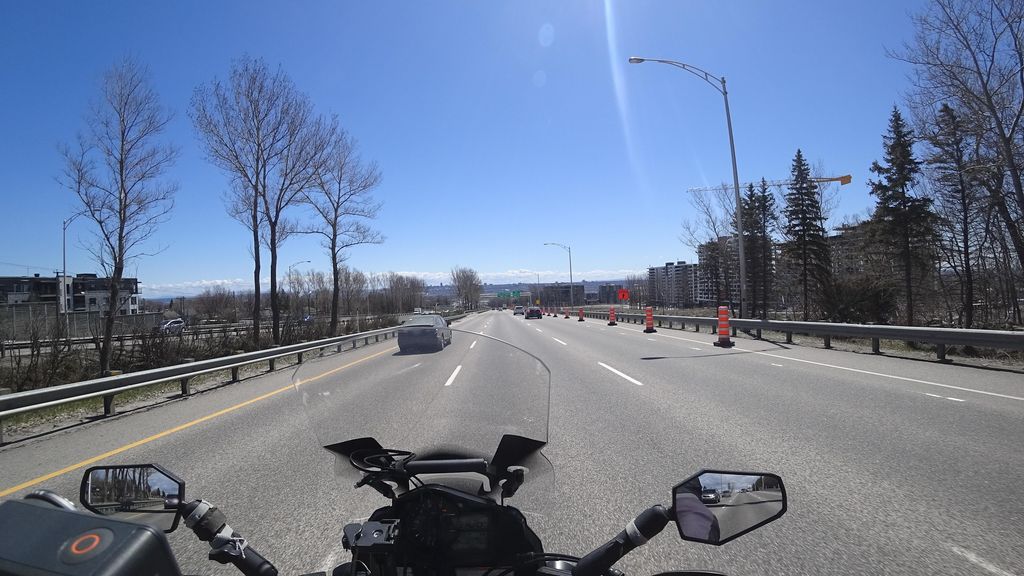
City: quebec_city